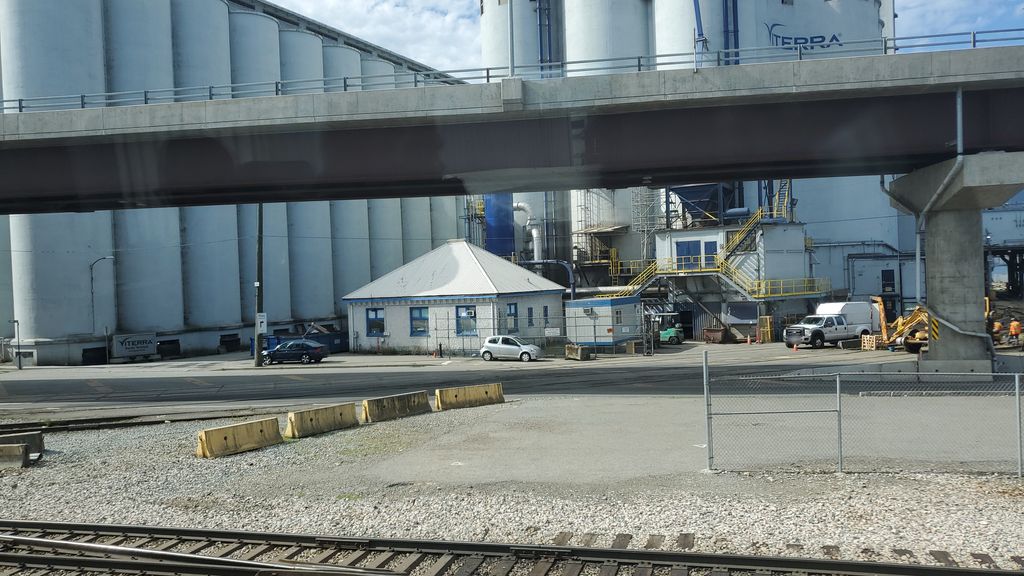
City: vancouver